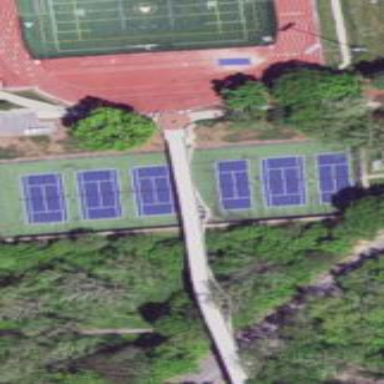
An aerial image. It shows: Tennis court in leisure pitch.